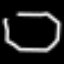
Label: octagon